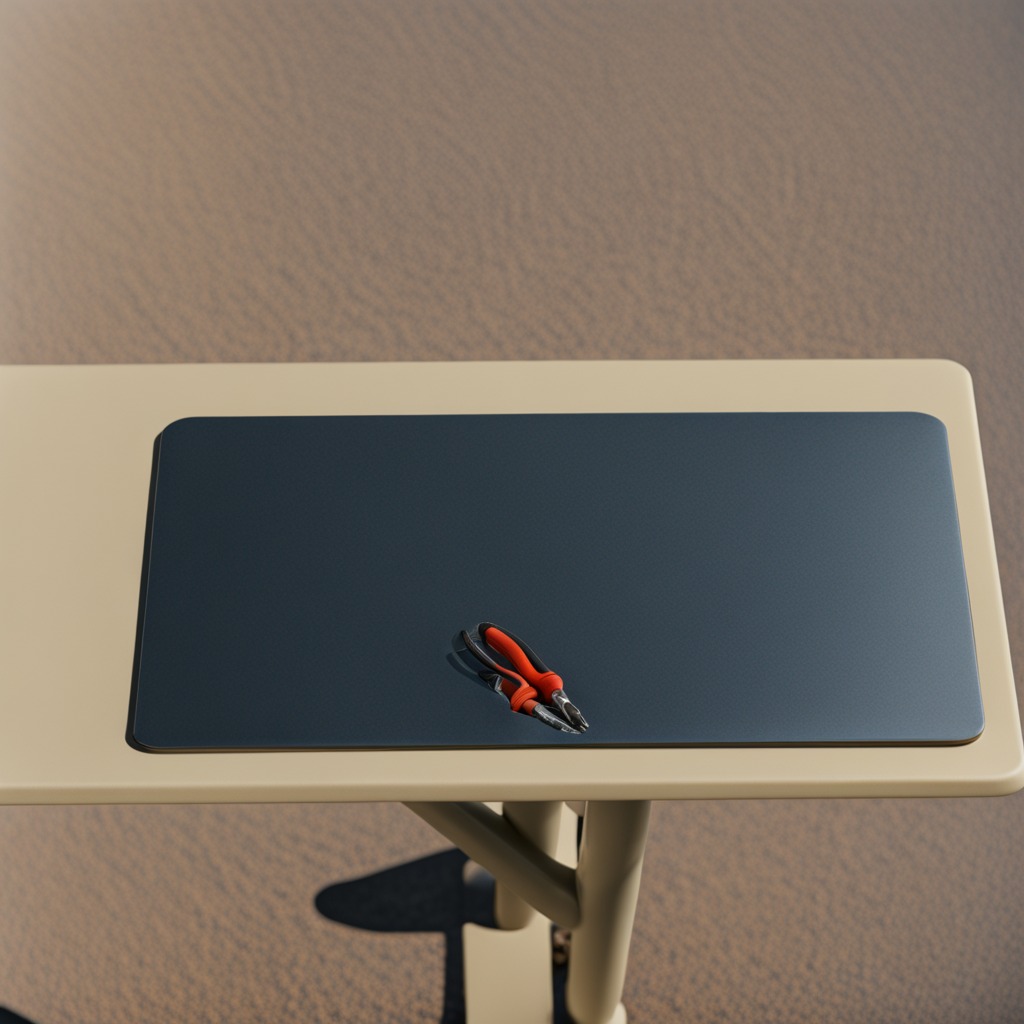
A plier is lying on a clean utility table in a temporary outdoor tool station afternoon light present textured surface